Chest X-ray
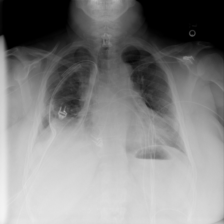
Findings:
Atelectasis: negative
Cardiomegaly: negative
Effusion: negative
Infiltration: negative
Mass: negative
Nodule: negative
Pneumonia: negative
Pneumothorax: negative
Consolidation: negative
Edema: negative
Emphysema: negative
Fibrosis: negative
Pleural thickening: negative
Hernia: negative